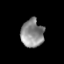
Tissue: prostate
Cell type: Epithelial cells
Senescence score: 0.3034
Nuclear area (px): 619
Mean DAPI intensity: 139.832